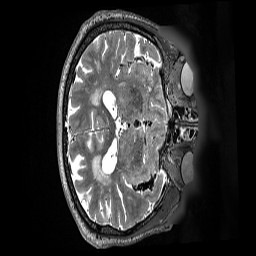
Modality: T2w
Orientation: axial
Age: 75
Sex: male